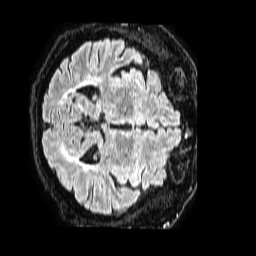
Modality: FLAIR
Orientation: axial
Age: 70
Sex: female
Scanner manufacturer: philips
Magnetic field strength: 1.5 T
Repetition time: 4.8 s
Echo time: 0.3 s